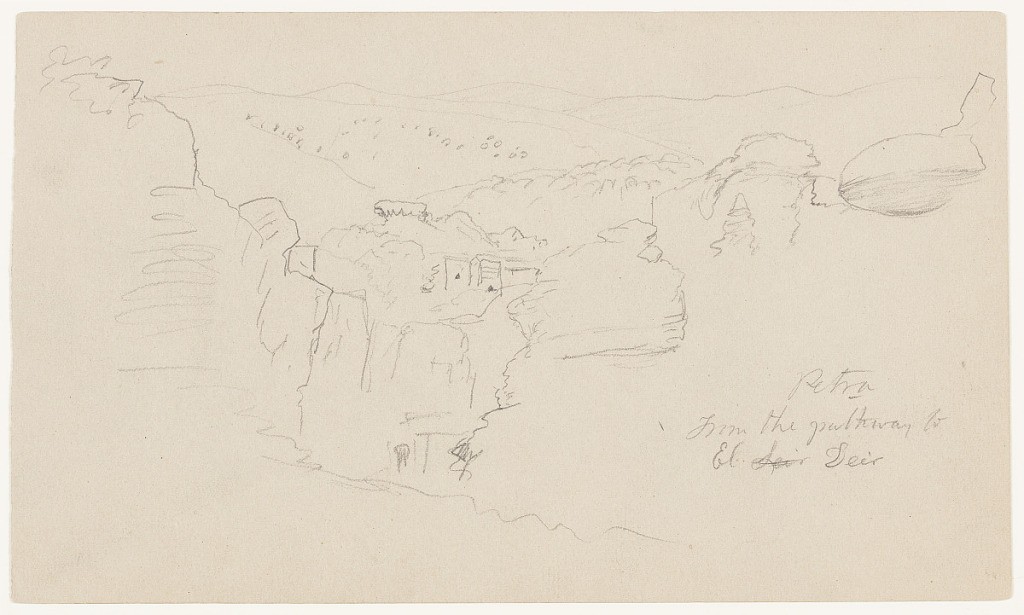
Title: Petra from the Pathway to Ed-Deir
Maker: Frederic Edwin Church, American, 1826–1900
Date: February 24, 1868
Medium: Graphite on gray wove paper
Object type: Drawing
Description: Landscape sketch showing a view of the carved architectural forms of Petra, viewed from the nearby road to El-Deir, also known as the Monastery. Rocky ledges at left and right steeply give way to a view of cliffs and prominences in middle distance, where the carved buildings of Petra are visible, embedded into the surrounding mountainsides. In background, rolling hills and mountains extend to the horizon.